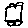
Label: car